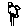
Label: flower